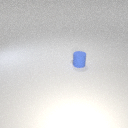
small blue rubber cylinder